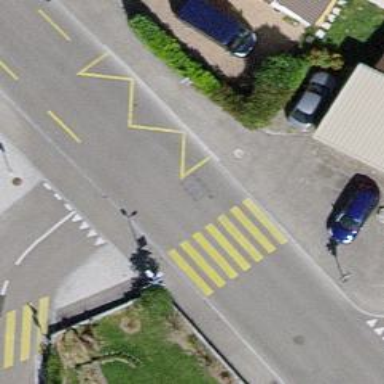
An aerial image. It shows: Zebra crossing on the road.